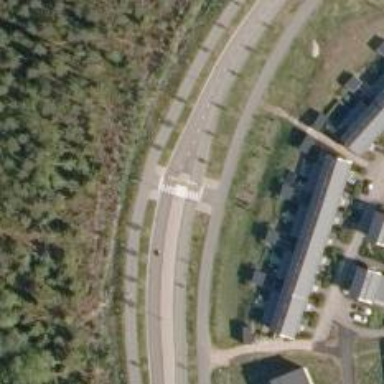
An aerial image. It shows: Uncontrolled crossing on the road.